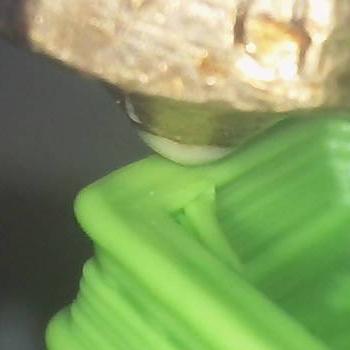
Flow rate: 252%